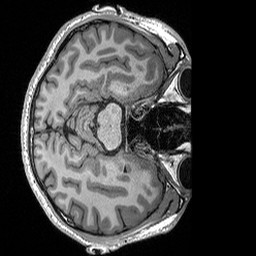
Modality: T1w
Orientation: axial
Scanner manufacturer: siemens
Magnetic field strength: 3 T
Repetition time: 2.3 s
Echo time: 0.00298 s